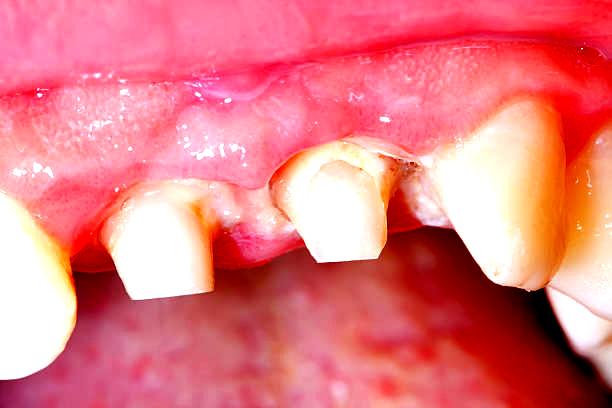
Condition: Gingivitis